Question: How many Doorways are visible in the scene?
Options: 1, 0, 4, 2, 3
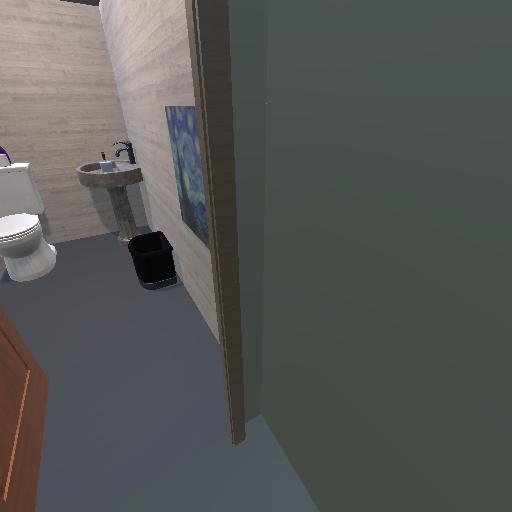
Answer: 1